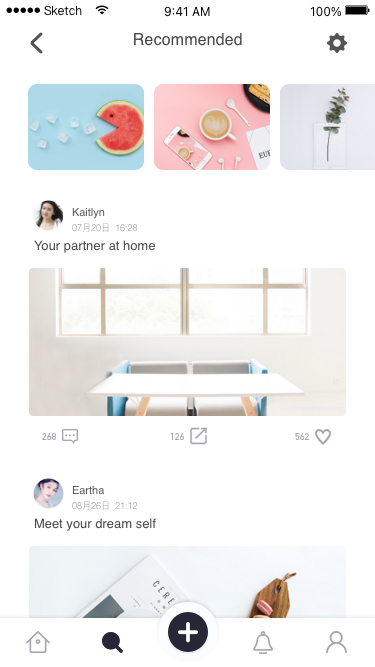
Text in this UI design:
100%
9:41 AM
Sketch
Recommended
Eartha
08月26日  21:12
Meet your dream self
268
126
562
Kaitlyn
07月20日  16:28
Your partner at home